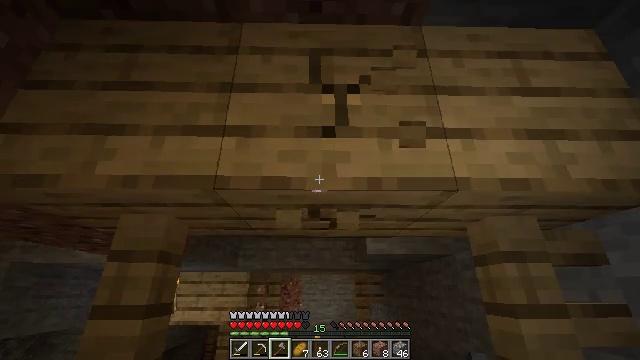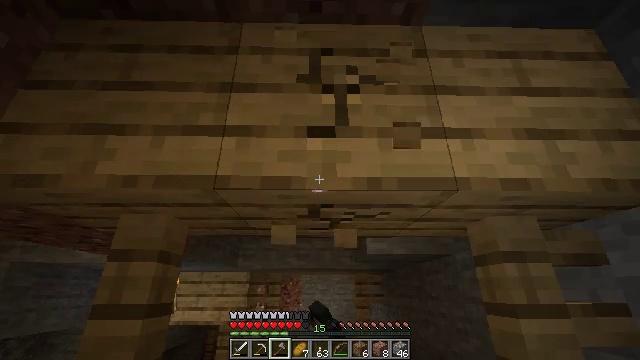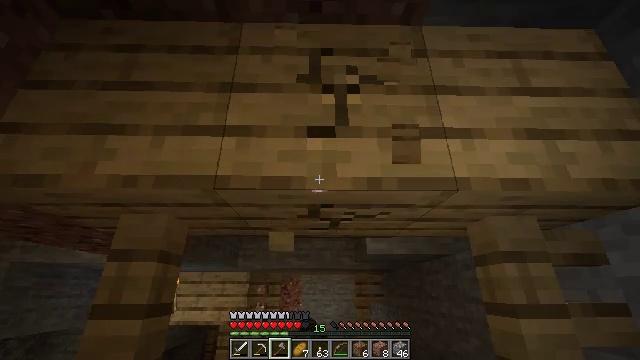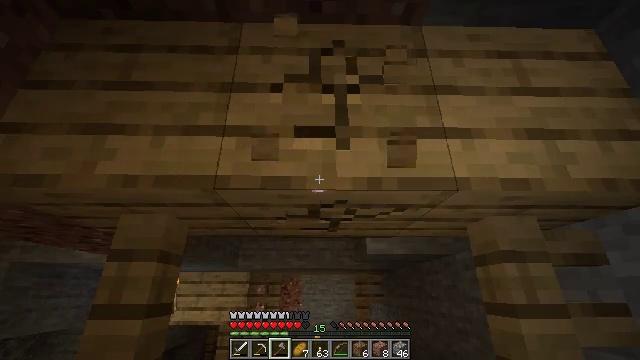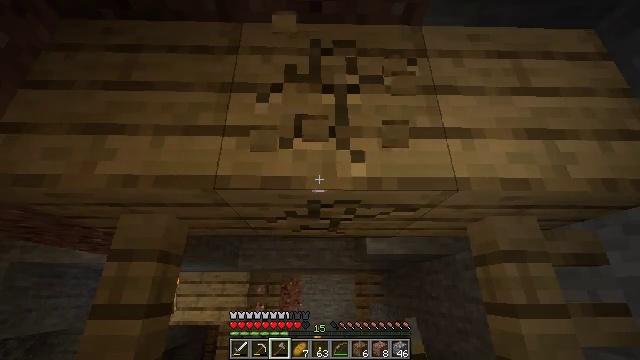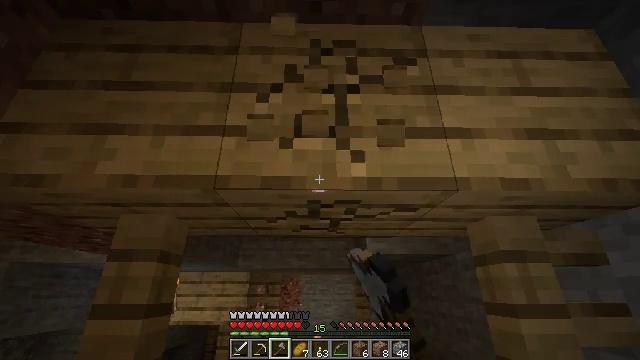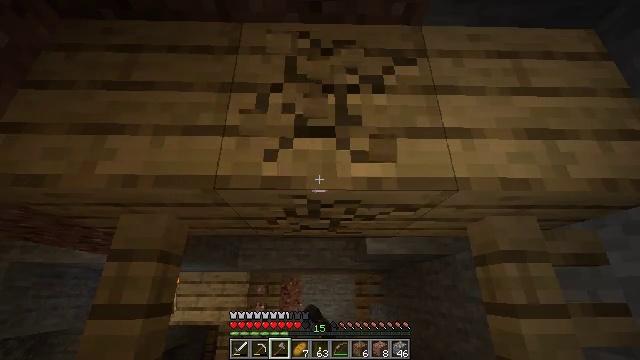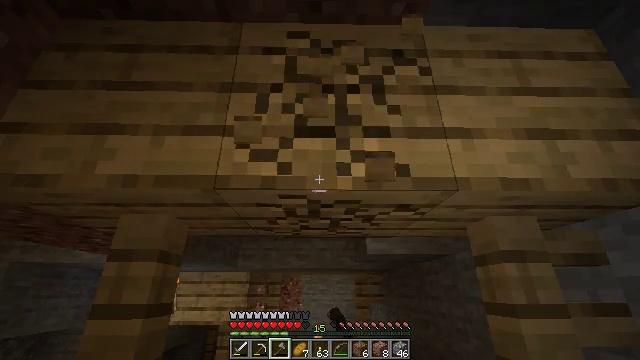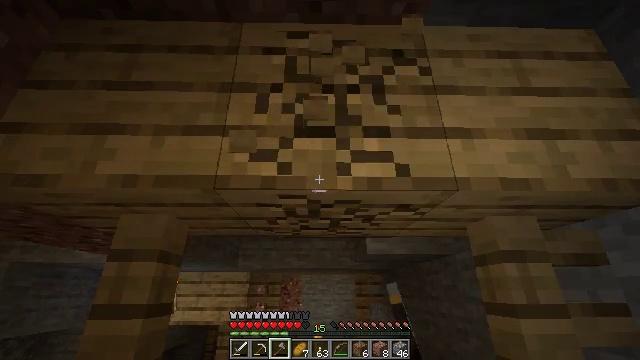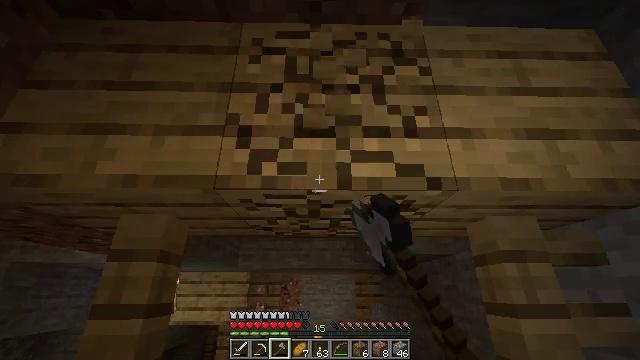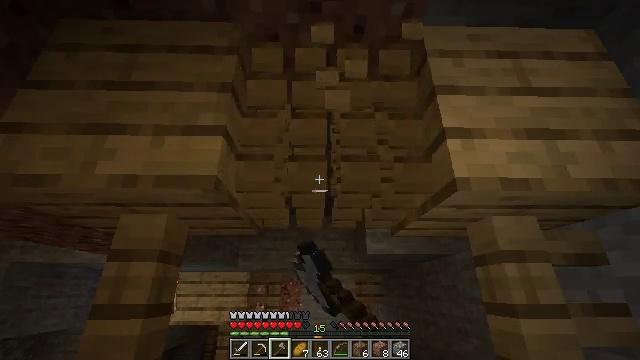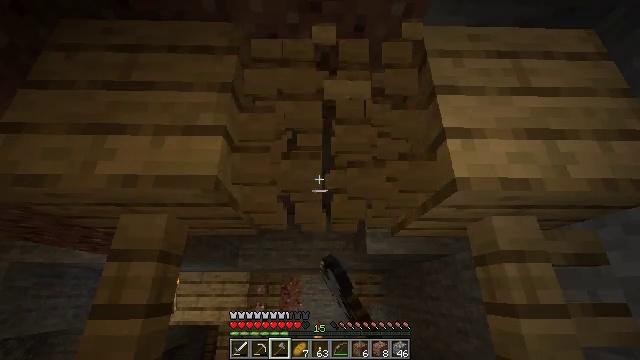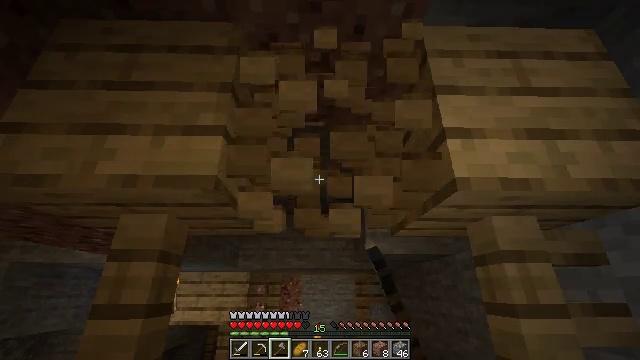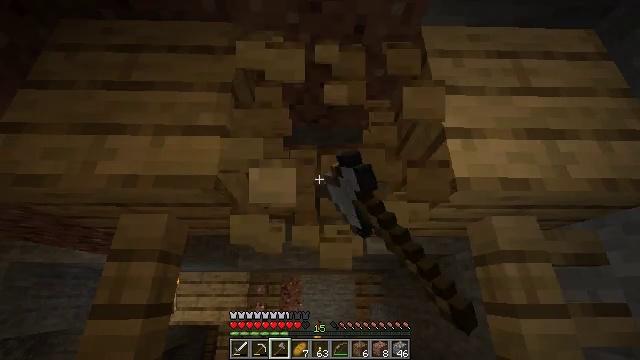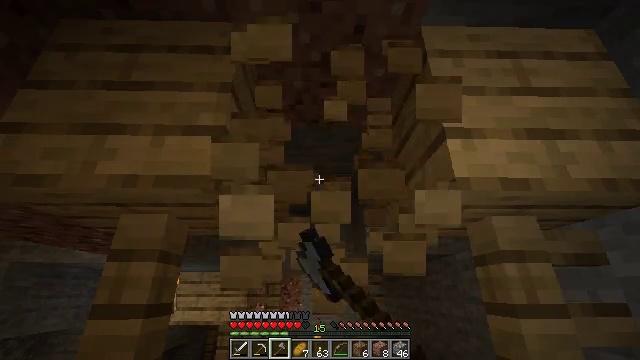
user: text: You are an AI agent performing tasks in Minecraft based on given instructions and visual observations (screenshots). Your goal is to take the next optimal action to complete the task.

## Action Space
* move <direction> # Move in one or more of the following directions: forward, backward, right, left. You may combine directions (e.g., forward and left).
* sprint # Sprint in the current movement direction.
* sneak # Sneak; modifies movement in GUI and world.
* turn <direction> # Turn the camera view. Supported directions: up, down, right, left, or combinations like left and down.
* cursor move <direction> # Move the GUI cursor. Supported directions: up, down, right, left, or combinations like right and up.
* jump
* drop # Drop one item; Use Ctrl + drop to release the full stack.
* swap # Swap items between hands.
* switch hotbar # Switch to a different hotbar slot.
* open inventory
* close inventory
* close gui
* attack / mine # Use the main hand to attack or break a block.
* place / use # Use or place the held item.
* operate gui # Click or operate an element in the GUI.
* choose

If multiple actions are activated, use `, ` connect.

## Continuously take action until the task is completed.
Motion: motion action
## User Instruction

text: Retrieve oak planks from the wooden block.
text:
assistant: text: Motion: attack / mine
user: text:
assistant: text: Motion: attack / mine
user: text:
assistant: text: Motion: attack / mine
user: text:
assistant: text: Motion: attack / mine
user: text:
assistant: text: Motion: attack / mine
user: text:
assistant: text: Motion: attack / mine
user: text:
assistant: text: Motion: attack / mine
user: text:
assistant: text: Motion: attack / mine
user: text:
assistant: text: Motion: attack / mine
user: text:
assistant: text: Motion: attack / mine
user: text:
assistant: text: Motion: attack / mine
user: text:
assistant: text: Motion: attack / mine
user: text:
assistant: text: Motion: attack / mine
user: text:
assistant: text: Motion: attack / mine
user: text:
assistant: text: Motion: no_op